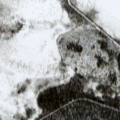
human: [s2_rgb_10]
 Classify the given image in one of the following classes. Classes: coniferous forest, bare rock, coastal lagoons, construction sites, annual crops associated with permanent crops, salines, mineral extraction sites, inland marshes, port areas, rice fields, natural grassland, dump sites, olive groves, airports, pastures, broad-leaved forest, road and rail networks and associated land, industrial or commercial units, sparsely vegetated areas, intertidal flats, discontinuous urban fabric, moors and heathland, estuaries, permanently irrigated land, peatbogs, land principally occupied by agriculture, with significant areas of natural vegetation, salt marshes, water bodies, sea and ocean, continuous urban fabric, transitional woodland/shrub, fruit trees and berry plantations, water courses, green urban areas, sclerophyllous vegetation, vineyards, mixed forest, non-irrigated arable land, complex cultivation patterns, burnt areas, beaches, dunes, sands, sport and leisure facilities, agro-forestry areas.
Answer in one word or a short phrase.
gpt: coniferous forest, mixed forest, transitional woodland/shrub, peatbogs